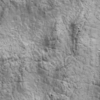
Label: not_dusty